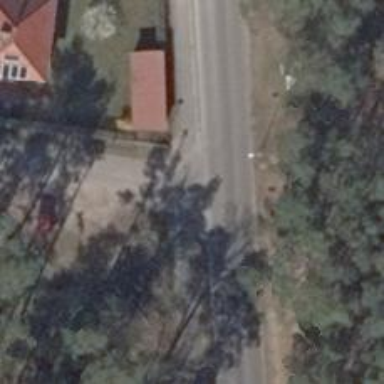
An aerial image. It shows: Unmarked crossing on the road.